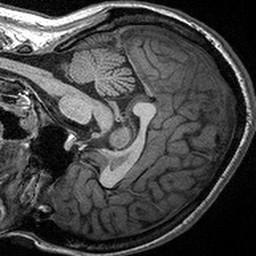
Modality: T1w
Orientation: sagittal
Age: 21
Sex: female
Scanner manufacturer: siemens
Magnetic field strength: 3 T
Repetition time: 2.3 s
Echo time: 0.00298 s